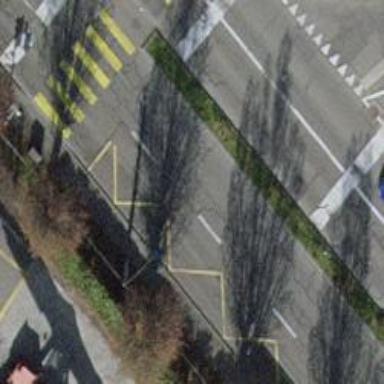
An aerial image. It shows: Secondary road leading to roundabout.